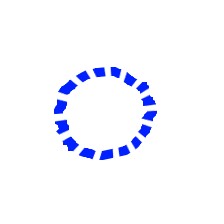
Shape: circle